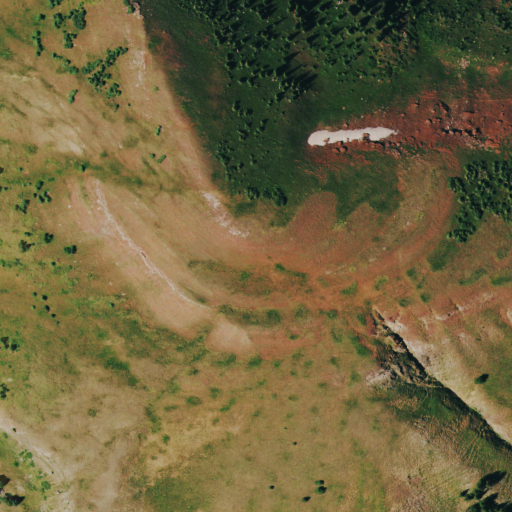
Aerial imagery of mountain in Colorado named Telescope Mountain containing grassland, woody wetlands, herbaceous wetlands, barren land, evergreen forest, deciduous forest, and shrub